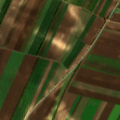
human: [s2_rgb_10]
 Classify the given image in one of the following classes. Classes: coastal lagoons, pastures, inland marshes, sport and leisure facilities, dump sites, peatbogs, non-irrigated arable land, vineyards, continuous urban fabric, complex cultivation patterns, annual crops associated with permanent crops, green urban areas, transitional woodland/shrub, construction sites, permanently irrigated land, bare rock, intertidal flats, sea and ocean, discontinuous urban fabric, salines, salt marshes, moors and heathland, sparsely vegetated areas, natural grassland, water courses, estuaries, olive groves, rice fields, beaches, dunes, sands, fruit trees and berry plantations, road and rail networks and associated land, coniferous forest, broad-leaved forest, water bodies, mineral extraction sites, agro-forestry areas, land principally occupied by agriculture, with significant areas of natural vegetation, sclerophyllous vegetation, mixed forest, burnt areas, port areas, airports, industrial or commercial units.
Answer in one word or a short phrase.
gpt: non-irrigated arable land, vineyards